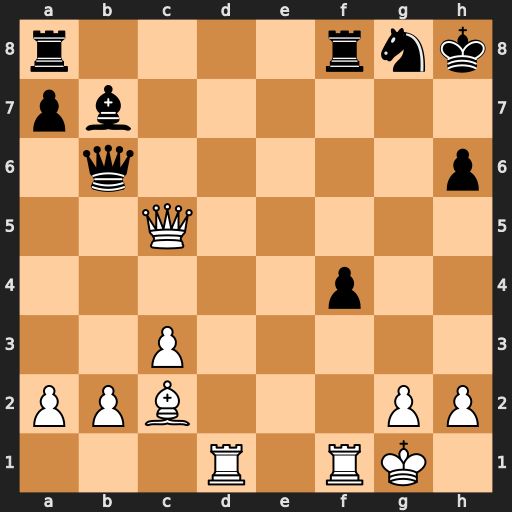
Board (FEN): r4rnk/pb6/1q5p/2Q5/5p2/2P5/PPB3PP/3R1RK1
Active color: w
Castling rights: -
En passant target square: -
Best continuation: Qxb6 axb6 Rd7 Nf6 Rxb7